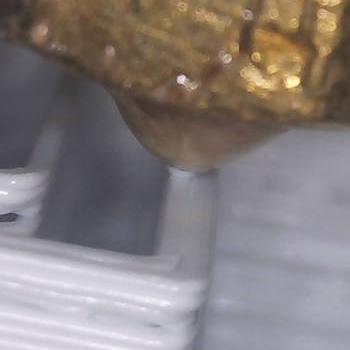
Flow rate: 118%